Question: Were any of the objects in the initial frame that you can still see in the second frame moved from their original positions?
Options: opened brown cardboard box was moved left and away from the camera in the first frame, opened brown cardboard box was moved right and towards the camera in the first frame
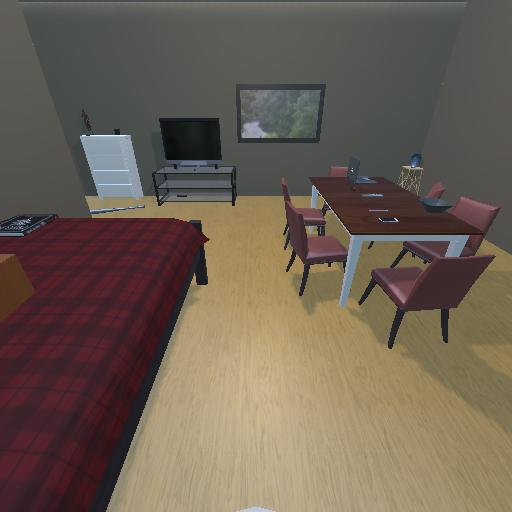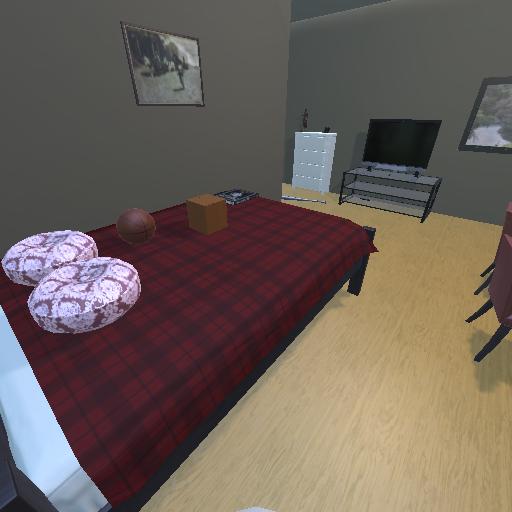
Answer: opened brown cardboard box was moved left and away from the camera in the first frame